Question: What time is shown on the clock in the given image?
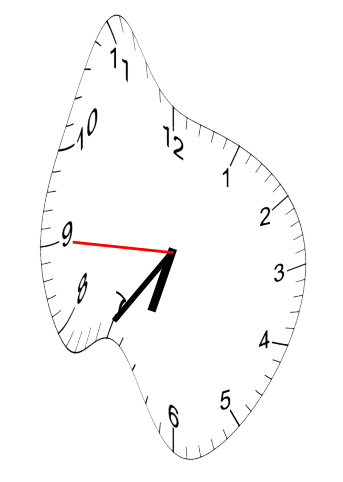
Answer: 06:35:45